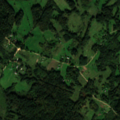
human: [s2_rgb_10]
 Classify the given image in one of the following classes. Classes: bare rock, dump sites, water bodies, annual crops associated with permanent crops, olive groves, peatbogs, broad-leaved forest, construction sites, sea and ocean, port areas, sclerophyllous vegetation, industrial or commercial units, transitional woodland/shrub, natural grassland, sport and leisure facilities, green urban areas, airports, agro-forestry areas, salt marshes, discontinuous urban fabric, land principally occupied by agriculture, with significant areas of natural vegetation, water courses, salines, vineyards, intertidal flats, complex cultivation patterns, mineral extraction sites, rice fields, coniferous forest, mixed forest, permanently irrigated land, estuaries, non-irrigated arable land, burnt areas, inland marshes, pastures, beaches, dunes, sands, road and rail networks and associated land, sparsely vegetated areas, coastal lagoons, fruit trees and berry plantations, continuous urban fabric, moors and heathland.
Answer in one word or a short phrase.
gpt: complex cultivation patterns, land principally occupied by agriculture, with significant areas of natural vegetation, broad-leaved forest, mixed forest